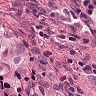
Metastatic tissue present: yes